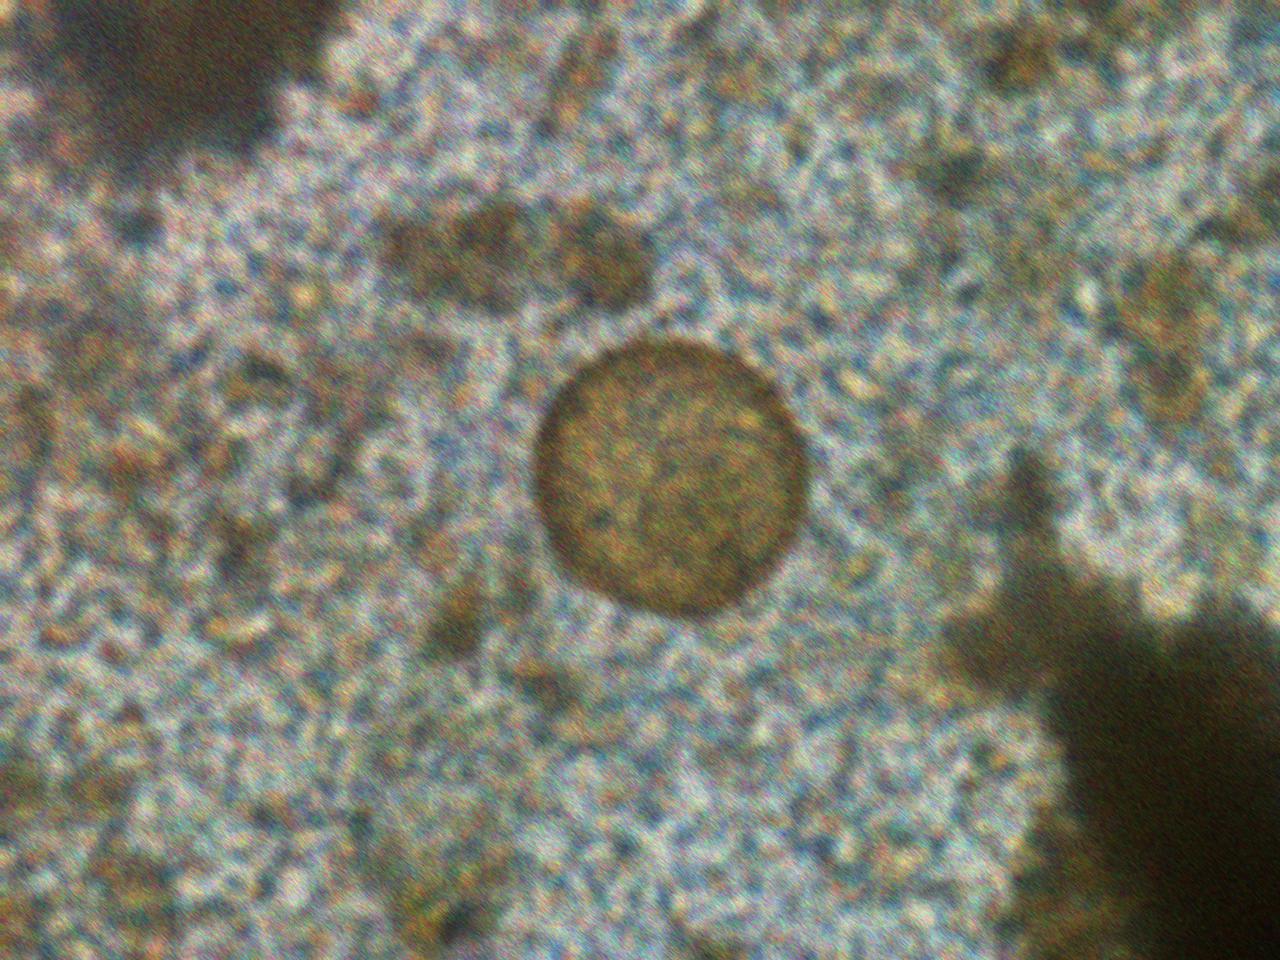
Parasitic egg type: Hymenolepis diminuta